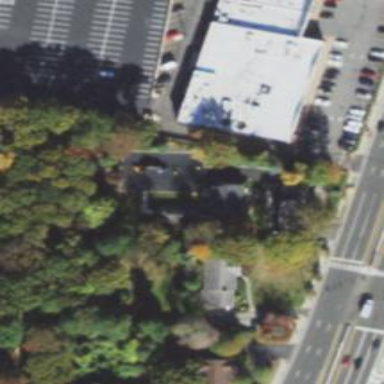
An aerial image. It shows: Retail building.